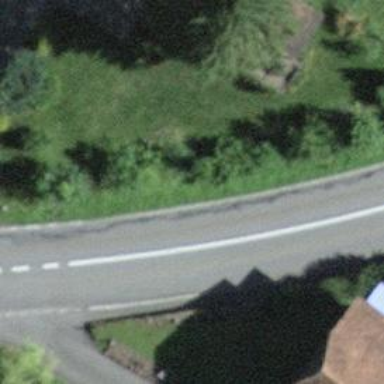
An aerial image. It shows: Secondary road with asphalt surface.